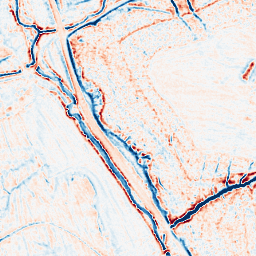
Category: multiscale
Decomposition family: dog_multiscale
Decomposition parameters: sigma_ratio: 1.4
n_scales: 4
base_sigma: 0.5
Upsampling method: sinc_blackman
Upsampling parameters: scale: 8
kernel_size: 16
Upsampling scale: 8